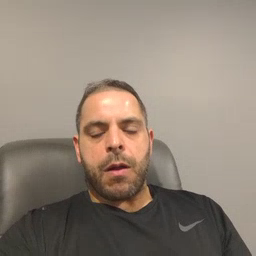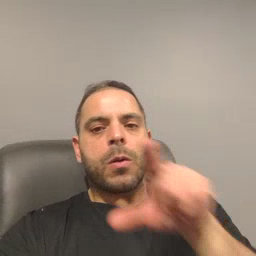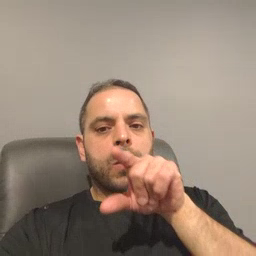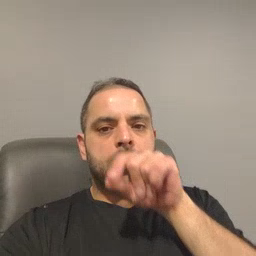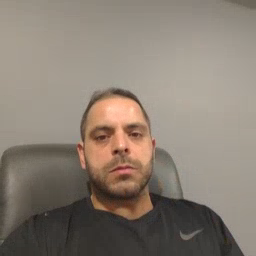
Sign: goose